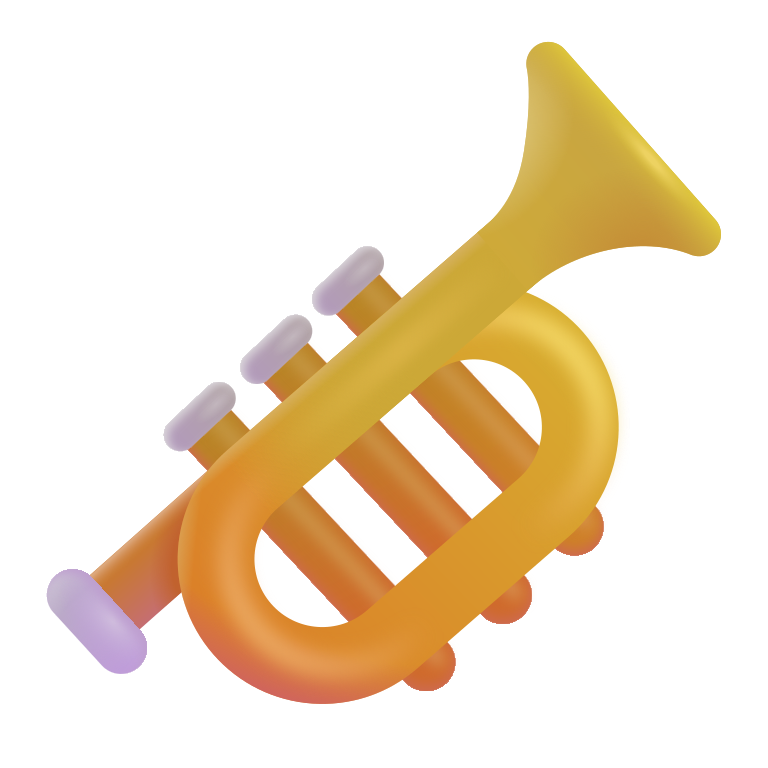
trumpet color